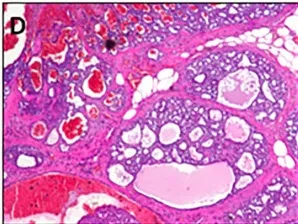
Postoperative images of the tumor mass and histological features. Cribriform with focal infiltration in the perilesional adipose tissue (original magnification 10x).
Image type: pathology (h&e)